Question: In Composite design pattern we handle the hierarchies in the manner as shown in the UML below.

But when you look at the class in the above figure you see it has empty implementations of since these methods do not apply for the Leaf node. What i really need to know is that is there any way around that we don't have to implement empty/no-op methods?
Update : Ok, i removed the Liskov's principle part since it's now clear to me. But it still does not clarify why the node need to force-implement the three methods and is there a way that it does not have to? I think there is another principle that states that subclasses should not be forced to implement methods which are unnecessary. My main concern are implementation of three methods for the Leaf node and you can think about this scenario in any parent-child structure, not necessarily Composite pattern.
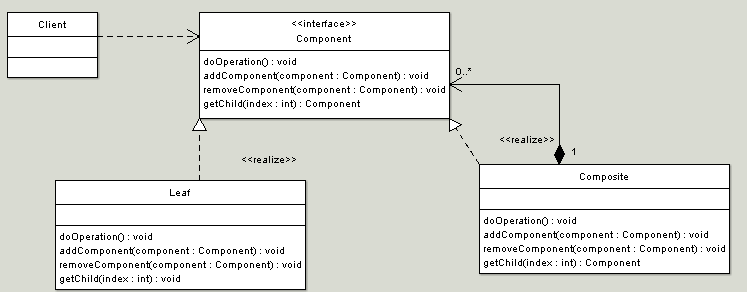
Answer: The 'addComponent()' 'removeComponent()' and 'getChild()' methods only make sense for a 'Composite'. Thus they should not be declared in the 'Component''s API.
Nevertheless the empty implementations in the 'Leaf' do not break the Liskov's substituation principle as long the 'Leaf's will behave as the 'Component' defines it. I think this will be true in your case.
Furthermore you can find a good example of how a composite pattern can be implemented in java swing. Take a look at <URL>.
> What i really need to know is that is there any way around that we don't have to implement empty/no-op methods?
Make the 'Component' an abstract class instead of an interface and implement the no-op methods for 'addComponent()' 'removeComponent()' and 'getChild()' there.
'''
public abstract class Component {
public abstract doOperation(); // still need to be implemented by subclasses
/**
* Empty stub method. Subclasses may override it.
*/
public void addComponent(Component comp){
}
public void removeComponent(Component comp){
}
public Component getChild(int index){
return null;
}
}
'''